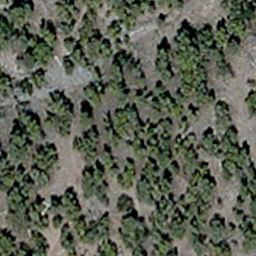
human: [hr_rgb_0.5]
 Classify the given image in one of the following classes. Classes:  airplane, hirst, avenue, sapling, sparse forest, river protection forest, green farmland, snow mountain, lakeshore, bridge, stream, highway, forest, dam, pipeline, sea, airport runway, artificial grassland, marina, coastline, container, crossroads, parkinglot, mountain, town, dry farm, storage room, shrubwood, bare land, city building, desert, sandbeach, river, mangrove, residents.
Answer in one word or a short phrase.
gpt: sparse forest